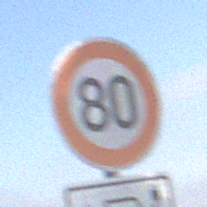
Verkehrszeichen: Geschwindigkeit80
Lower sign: HinweisDurchSinnbild22
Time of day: Midday
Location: Outdoor (Nature)
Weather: PartlyCloudy
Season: NotSpecified
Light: Natural